Question: I was looking for an ePub reader in android.I referred <URL>. Got it's apk downloaded and it worked.
But when I downloaded it's source code from <URL>
(as it's open source) and tried to Import the project, it gives the message that 'No Projects found to import' even though it's pointing to the correct location.
I searched for similar questions on SO, but didn't got any help.
I guess I'm missing out libraries and some other stuff that will make this work. Note that 'bin' and 'gen' folders are missing at link.I'm using Eclipse Indigo as IDE.
Any idea what's wrong here? Any help appreciated.
## EDIT
From suggestions, I created new project and imported it from existing source but it's giving errors at virtually every line of code.
Some of the errors are like :
'Package x1 does not match with package x2'
'class RoboActivity not found'
'method not found'
'@Inject cannot be resolved to a type'
2.) What exactly do I download from <URL>?
Which libraries are required from <URL>.
Moreover, When I tried to install the plugin from instructions, I got
<URL>
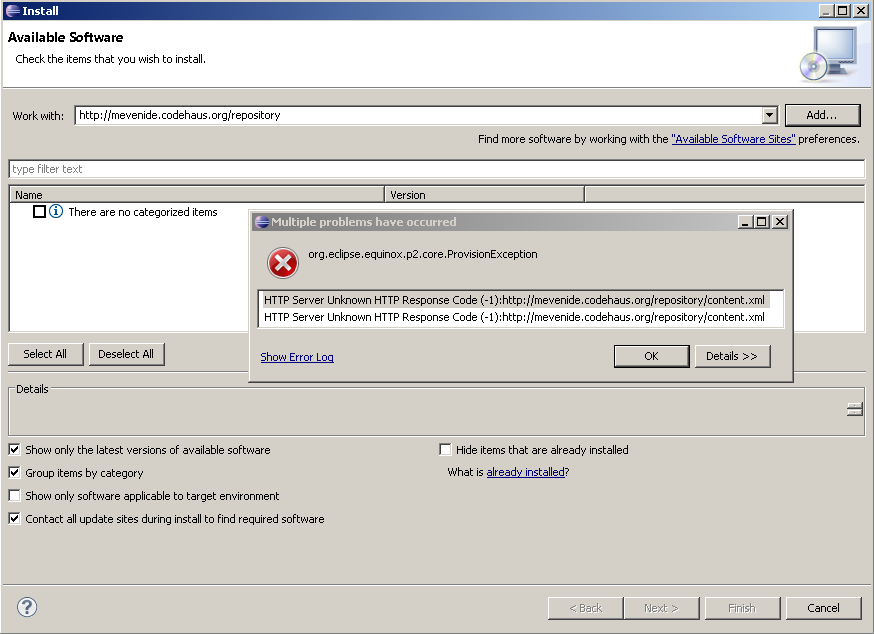
Answer: Big update: I hadn't realized that the new ADT likes Maven even less than the old one.
Let me chime in here as the author of PageTurner: personally I don't use the Eclipse Maven plugin, but I simply generate an Eclipse project with mvn eclipse:eclipse.
If you have never worked with Maven, it's a command-line build tool similar to Ant (or Unix make). You can download Maven 3 here:
<URL>
Once you have Maven installed, the steps to import PageTurner into your Eclipse environment are:
1. Download and unpack the sources
2. Run mvn -Djavax.net.ssl.trustStore=trust.jks -Djavax.net.ssl.trustStorePassword=pageturner -DexcludeTransitive=true dependency:copy-dependencies inside the source folder
3. Create a libs folder
4. Copy everything in target/dependency to the libs folder
5. In Eclipse, select "New Android Project" -> "From existing source" and point it to the folder you unpacked PageTurner in.
Essentially this completely leaves Maven out of the game, except to get the dependencies.